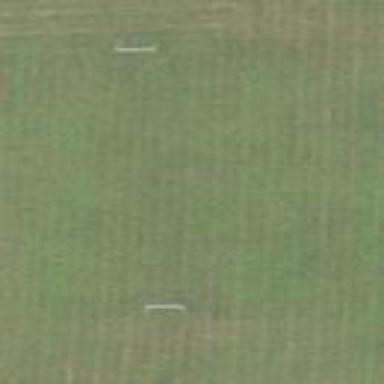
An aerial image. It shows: Soccer pitch with grass surface for leisure and sports.